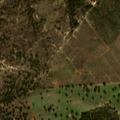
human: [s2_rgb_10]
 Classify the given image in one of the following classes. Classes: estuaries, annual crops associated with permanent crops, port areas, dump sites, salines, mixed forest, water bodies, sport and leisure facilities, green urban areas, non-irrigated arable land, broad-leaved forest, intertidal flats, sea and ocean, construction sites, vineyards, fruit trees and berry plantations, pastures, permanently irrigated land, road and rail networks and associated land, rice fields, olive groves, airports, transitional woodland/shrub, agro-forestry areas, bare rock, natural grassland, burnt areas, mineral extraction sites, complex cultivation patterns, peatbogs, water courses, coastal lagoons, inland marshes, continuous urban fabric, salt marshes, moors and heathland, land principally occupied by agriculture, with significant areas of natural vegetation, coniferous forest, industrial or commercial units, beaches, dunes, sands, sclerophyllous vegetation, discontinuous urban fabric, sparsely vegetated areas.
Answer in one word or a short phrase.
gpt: olive groves, agro-forestry areas, broad-leaved forest, transitional woodland/shrub